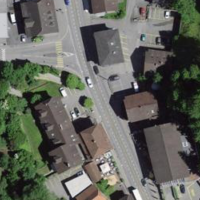
EUNIS habitat code: 54
Species observed at this site:
Salvia pratensis